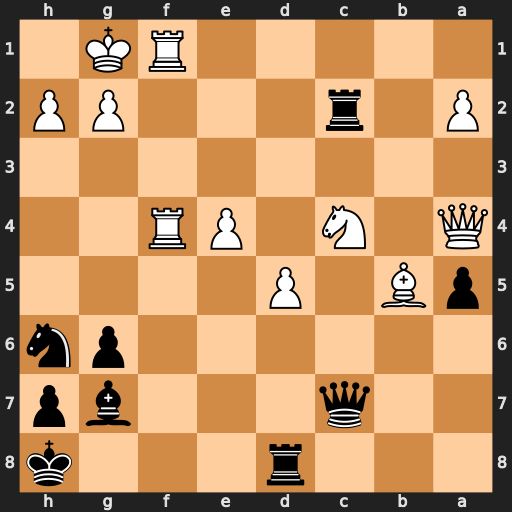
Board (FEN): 3r3k/2q3bp/6pn/pB1P4/Q1N1PR2/8/P1r3PP/5RK1
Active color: b
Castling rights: -
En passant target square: -
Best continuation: Bd4+ Kh1 Qxf4 Ne3 Qxe3